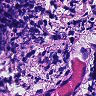
Metastatic tissue present: no